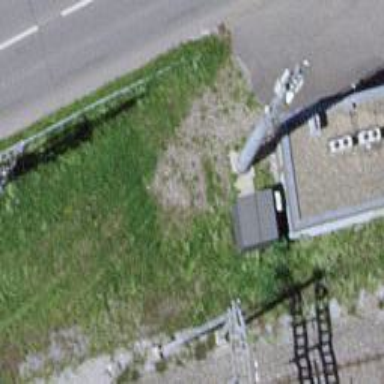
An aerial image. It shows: Mast tower used for communication.